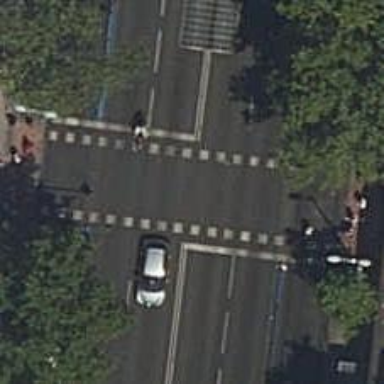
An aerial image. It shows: Secondary road with asphalt surface. It has sidewalks on both sides and features shared lane for cyclists.